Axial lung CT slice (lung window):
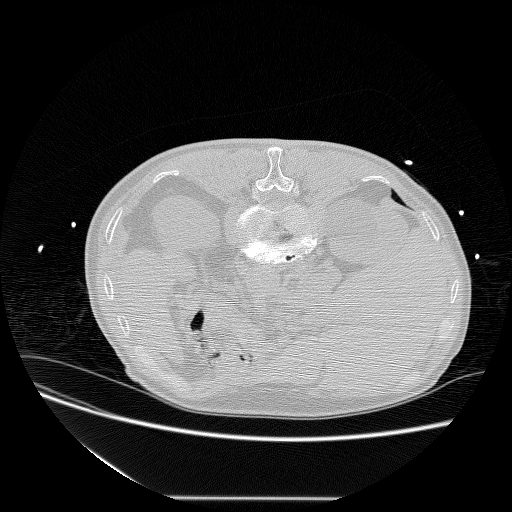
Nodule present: no